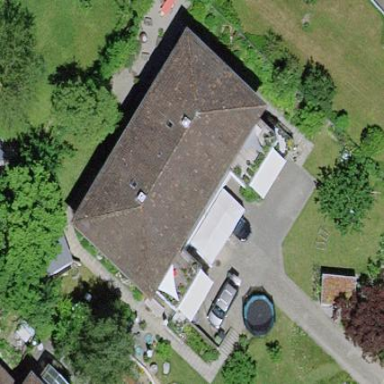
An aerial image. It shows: House with hipped roof.